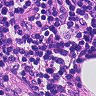
Metastatic tissue present: no